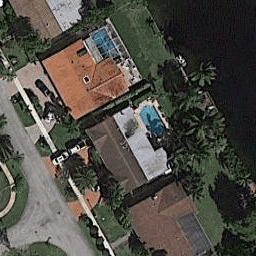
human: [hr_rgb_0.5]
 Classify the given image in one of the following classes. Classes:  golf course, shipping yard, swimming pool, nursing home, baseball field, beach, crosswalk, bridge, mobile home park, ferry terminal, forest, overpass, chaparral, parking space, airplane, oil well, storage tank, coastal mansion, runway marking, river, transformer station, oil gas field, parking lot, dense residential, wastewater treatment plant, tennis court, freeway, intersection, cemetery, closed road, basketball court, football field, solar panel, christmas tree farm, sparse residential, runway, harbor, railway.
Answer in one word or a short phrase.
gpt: coastal mansion